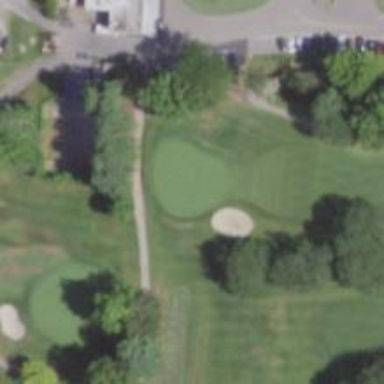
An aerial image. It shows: View of golf hole.